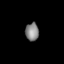
Tissue: lung
Cell type: Epithelial cells
Senescence score: 0.2229
Nuclear area (px): 231
Mean DAPI intensity: 134.641